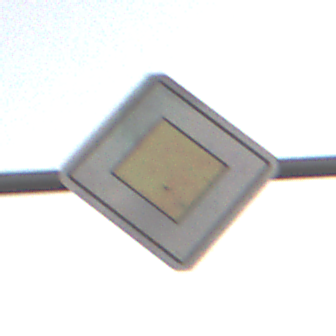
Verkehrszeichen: Vorfahrtsstrasse
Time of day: SunriseSunset
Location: Outdoor (Nature)
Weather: PartlyCloudy
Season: NotSpecified
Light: Natural